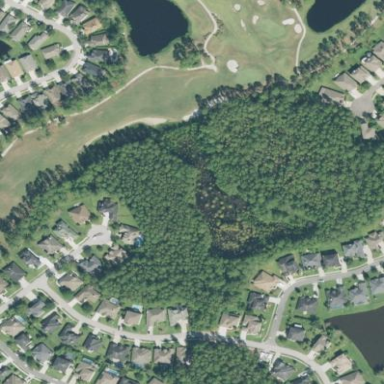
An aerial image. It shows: Path for both road and golf.